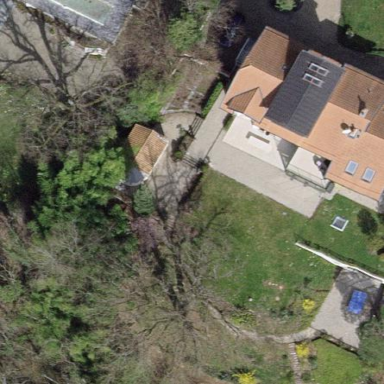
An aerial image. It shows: Garden surrounded by fence.